Question: '''
<div u="slides" class="sliderHolder">
<div>
<img u="image" src="theImages/slider/homepage/1.png" alt="1" title="1" />
<div u="caption" t="CLIP|L" class="sliderCapMain">
<div class="sliderCapBG"></div>
<div class="sliderCapText">
<div u="caption" t="ZMF|10"><h1 class="sliderCapTextHdr">Healthy Cooking</h1></div>
<br />
<span class="sliderCapTextFtr">Discover simple solutions to cook delicious and healthy meals for you and your family. Cooking tips, how-to guides and more!</span>
</div>
</div>
</div>
</div>
'''
The 'sliderCapBG' slides in from the left and displays those texts inside.
Here is the jssorSlider.js file:
'''
jQuery(document).ready(function ($) {
//Reference http://www.jssor.com/development/tip-make-responsive-slider.html
var _CaptionTransitions = [];
_CaptionTransitions["CLIP|L"] = { $Duration: 900, $Clip: 1, $Easing: $JssorEasing$.$EaseInOutCubic };
_CaptionTransitions["ZMF|10"] = { $Duration: 600, $Zoom: 11, $Easing: { $Zoom: $JssorEasing$.$EaseInExpo, $Opacity: $JssorEasing$.$EaseLinear }, $Opacity: 2 };
var options = {
$AutoPlay: true, //[Optional] Whether to auto play, to enable slideshow, this option must be set to true, default value is false
$DragOrientation: 3, //[Optional] Orientation to drag slide, 0 no drag, 1 horizental, 2 vertical, 3 either, default value is 1 (Note that the $DragOrientation should be the same as $PlayOrientation when $DisplayPieces is greater than 1, or parking position is not 0),
$CaptionSliderOptions: { //[Optional] Options which specifies how to animate caption
$Class: $JssorCaptionSlider$, //[Required] Class to create instance to animate caption
$CaptionTransitions: _CaptionTransitions, //[Required] An array of caption transitions to play caption, see caption transition section at jssor slideshow transition builder
$PlayInMode: 1, //[Optional] 0 None (no play), 1 Chain (goes after main slide), 3 Chain Flatten (goes after main slide and flatten all caption animations), default value is 1
$PlayOutMode: 3 //[Optional] 0 None (no play), 1 Chain (goes before main slide), 3 Chain Flatten (goes before main slide and flatten all caption animations), default value is 1
}
};
var jssor_slider1 = new $JssorSlider$("slideIT", options);
//responsive code begin
//you can remove responsive code if you don't want the slider scales while window resizes
function ScaleSlider() {
//reserve blank width for margin+padding: margin+padding-left (10) + margin+padding-right (10)
var paddingWidth = 0;
//minimum width should reserve for text
var minReserveWidth = 150;
var parentElement = jssor_slider1.$Elmt.parentNode;
//evaluate parent container width
var parentWidth = parentElement.clientWidth;
if (parentWidth) {
//exclude blank width
var availableWidth = parentWidth - paddingWidth;
//calculate slider width as 70% of available width
var sliderWidth = availableWidth * 1;
//slider width is maximum 600
sliderWidth = Math.min(sliderWidth, 1100);
//slider width is minimum 200
sliderWidth = Math.max(sliderWidth, 200);
//evaluate free width for text, if the width is less than minReserveWidth then fill parent container
if (availableWidth - sliderWidth < minReserveWidth) {
//set slider width to available width
sliderWidth = availableWidth;
//slider width is minimum 200
sliderWidth = Math.max(sliderWidth, 200);
}
jssor_slider1.$ScaleWidth(sliderWidth);
}
else
window.setTimeout(ScaleSlider, 30);
}
ScaleSlider();
if (!navigator.userAgent.match(/(iPhone|iPod|iPad|BlackBerry|IEMobile)/)) {
$(window).bind('resize', ScaleSlider);
}
});
'''
Screenshot (The transparent white background 'sliderCapBG' slides in for each slider with the text on it already):

How can I modify the code so that the background slides in first and then the text are animated on top of it
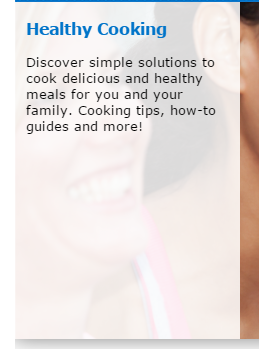
Answer: You have to take it out of the existing animation div and put it in it's own animation div like this:
'''
<div u="slides" class="sliderHolder">
<div>
<img u="image" src="theImages/slider/homepage/1.png" alt="1" title="1" />
<div u="caption" t="CLIP|L" class="sliderCapMain">
<div class="sliderCapBG"></div>
<!--<div class="sliderCapText">
<h1 class="sliderCapTextHdr">Healthy Cooking</h1>
<br />
<span class="sliderCapTextFtr">Discover simple solutions to cook delicious and healthy meals for you and your family. Cooking tips, how-to guides and more!</span>
</div>-->
</div>
<div u="caption" class="sliderCapMain" t="ZMF|10">
<div class="sliderCapText">
<div class="sliderCapTextHdr">Healthy Cooking</div>
</div>
</div>
<div u="caption" class="sliderCapMain" t="RTTL|BR">
<div class="sliderCapTextF">
<div class="sliderCapTextFtr">Discover simple solutions to cook delicious and healthy meals for you and your family. Cooking tips, how-to guides and more!</div>
</div>
</div>
</div>
</div>
'''